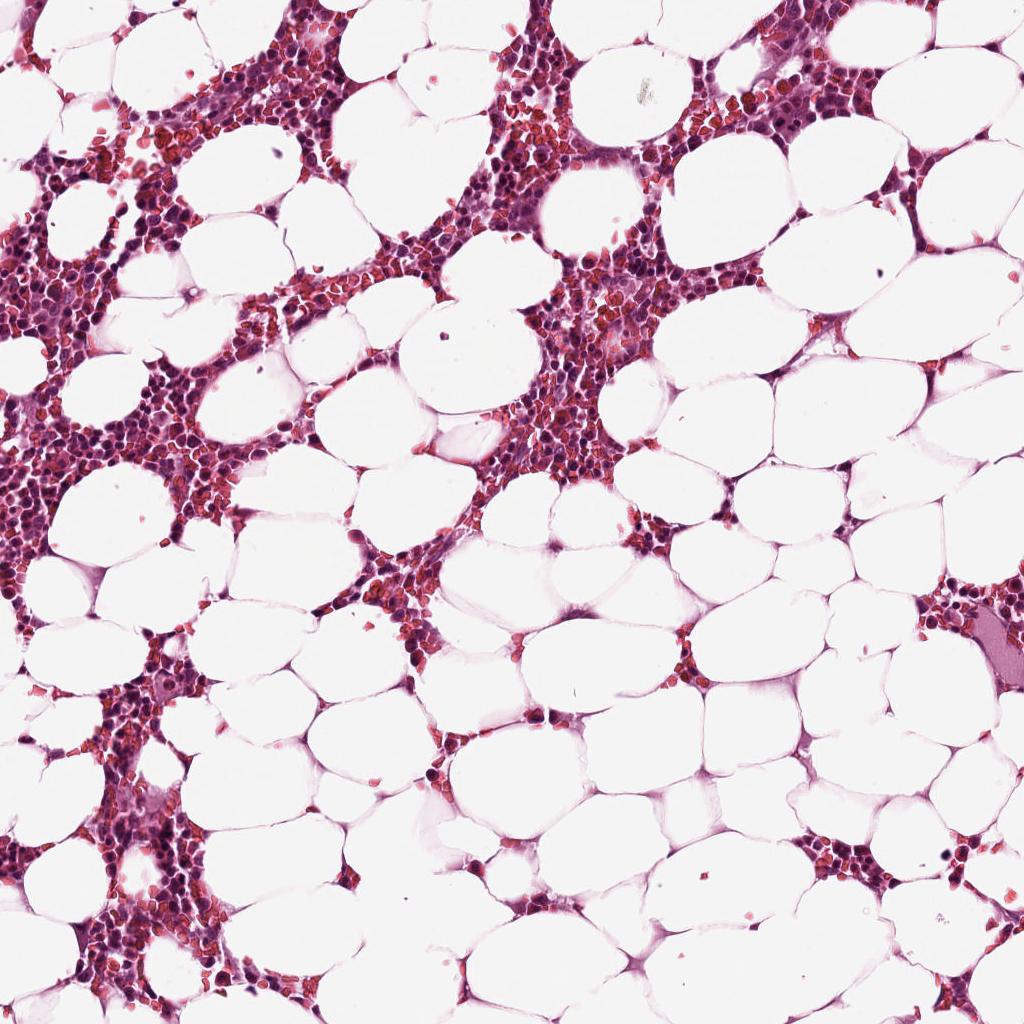
Label: Non-Tumor